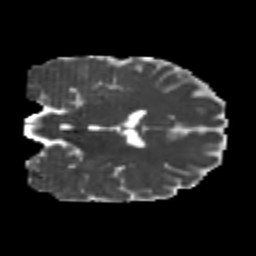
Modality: MD
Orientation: coronal
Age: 24
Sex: male
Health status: healthy
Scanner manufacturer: philips
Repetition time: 7.384 s
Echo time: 0.08599 s